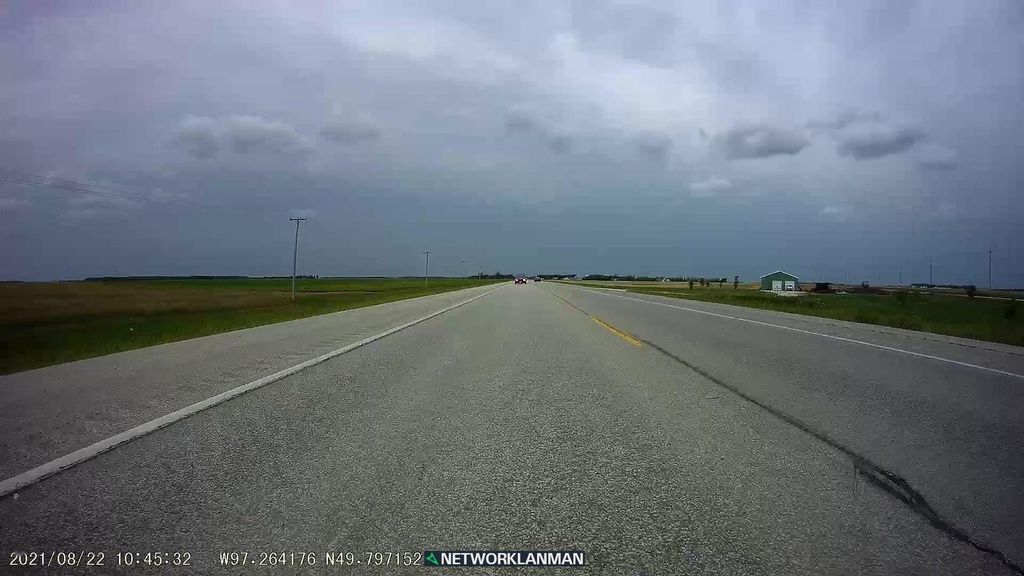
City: winnipeg